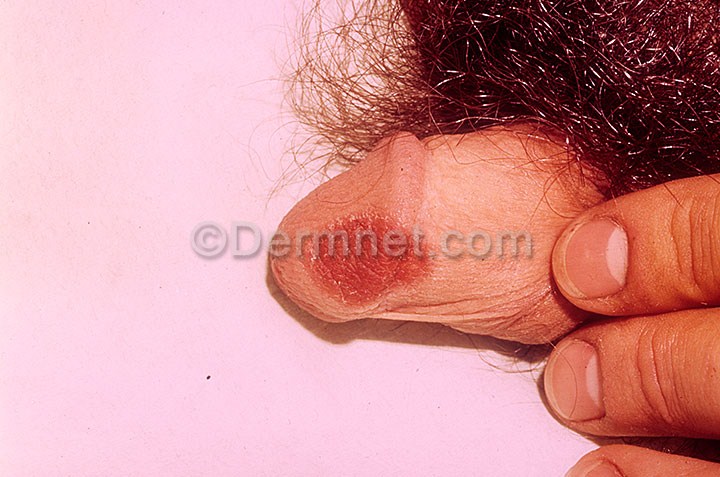
Disease: Exanthems and Drug Eruptions